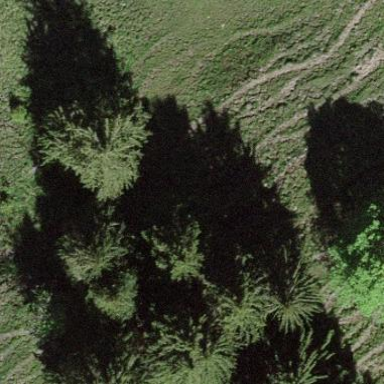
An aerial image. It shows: Forest area.